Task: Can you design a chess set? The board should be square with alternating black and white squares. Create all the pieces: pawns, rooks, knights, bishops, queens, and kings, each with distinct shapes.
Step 2143:
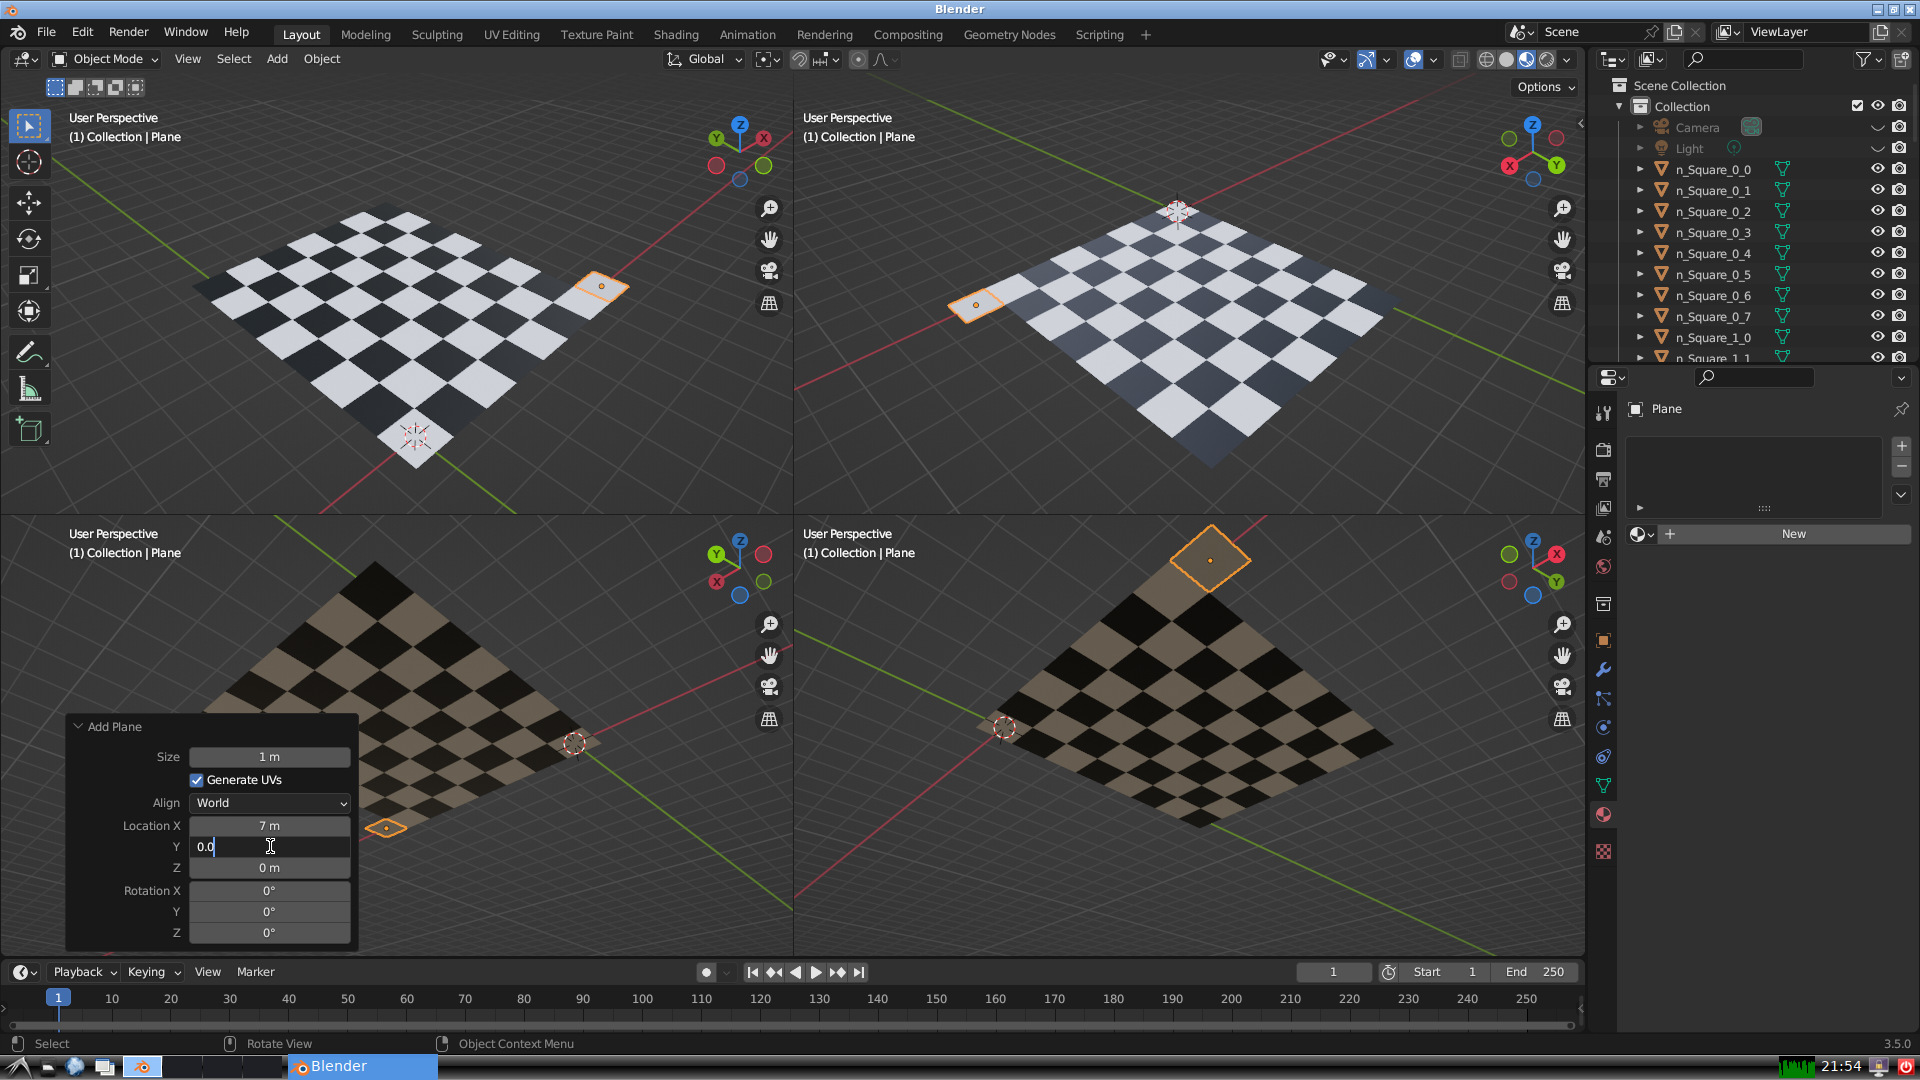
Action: {"key_press": ['Return']}